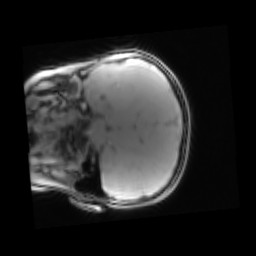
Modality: PDw
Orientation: coronal
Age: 8
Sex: female
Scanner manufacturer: siemens
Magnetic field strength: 3 T
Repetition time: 0.25 s
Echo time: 0.00103 s